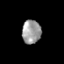
Tissue: prostate
Cell type: Epithelial cells
Senescence score: 0.2579
Nuclear area (px): 437
Mean DAPI intensity: 157.158